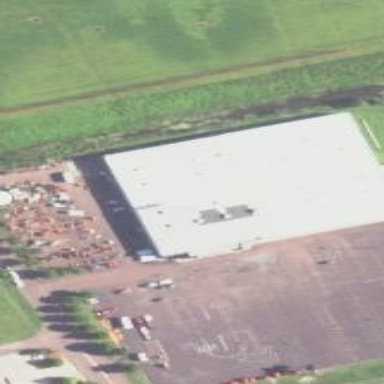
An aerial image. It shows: Agrarian shop located within building.